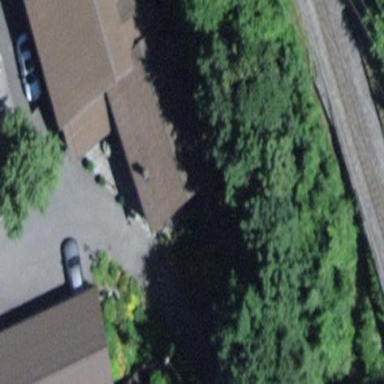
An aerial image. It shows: Barn.